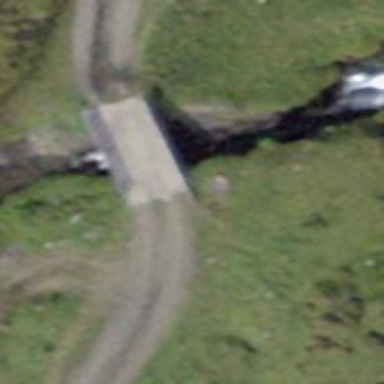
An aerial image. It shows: Track road with grade1 bridge.